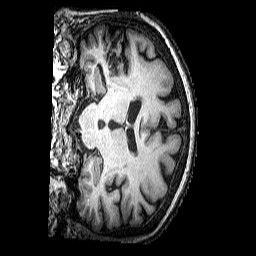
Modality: T1w
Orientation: coronal
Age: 78
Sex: female
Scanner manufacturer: siemens
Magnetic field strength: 3 T
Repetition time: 2.25 s
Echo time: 0.00452 s